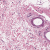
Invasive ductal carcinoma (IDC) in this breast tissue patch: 0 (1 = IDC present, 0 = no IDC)